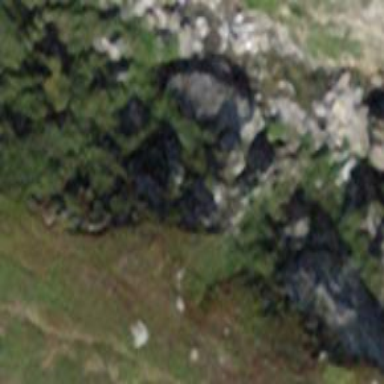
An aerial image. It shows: Natural cliff.